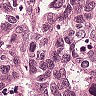
Metastatic tissue present: yes